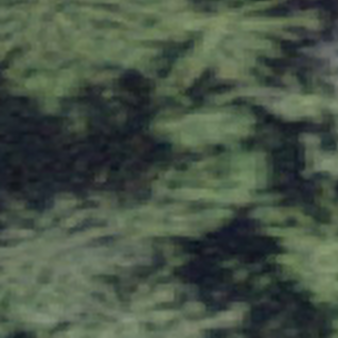
Label: other